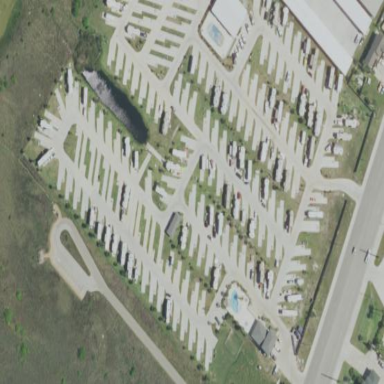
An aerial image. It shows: Caravan site with sanitary dump station available.